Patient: sex M, age 68
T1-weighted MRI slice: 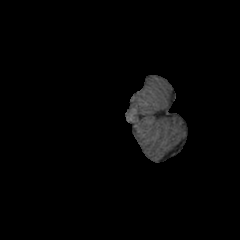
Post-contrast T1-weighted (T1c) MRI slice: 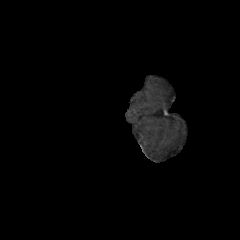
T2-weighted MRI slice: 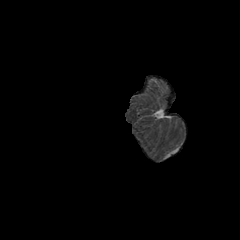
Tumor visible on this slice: no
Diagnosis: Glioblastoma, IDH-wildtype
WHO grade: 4